RGB frame:
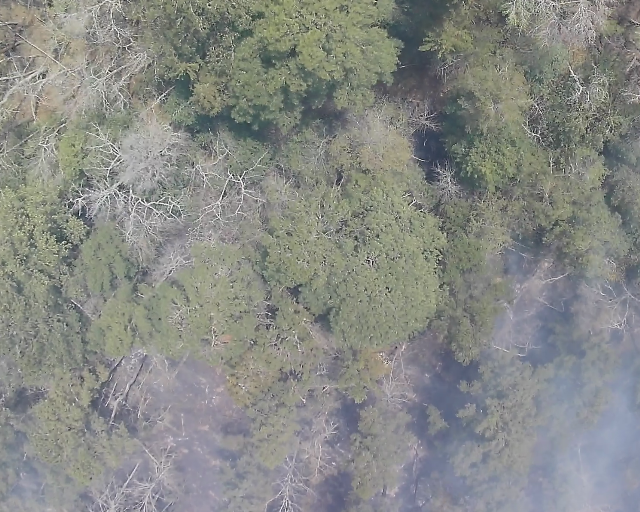
Thermal frame:
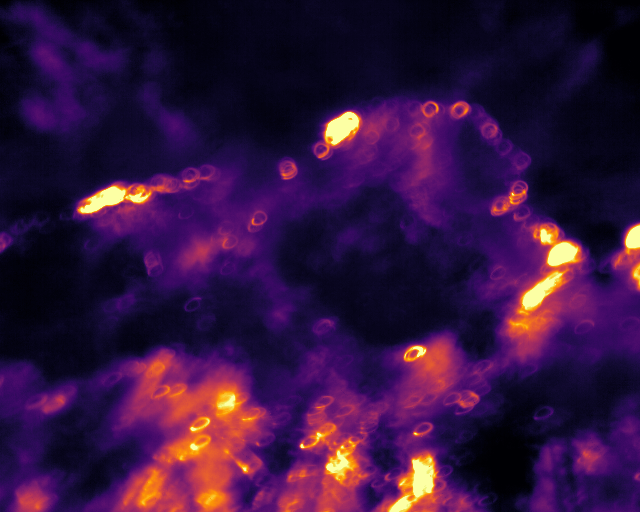
Captured: 2026-02-26 03:42:17
Pixels at or above 80 °C: 1676 (fraction of frame: 0.005115)